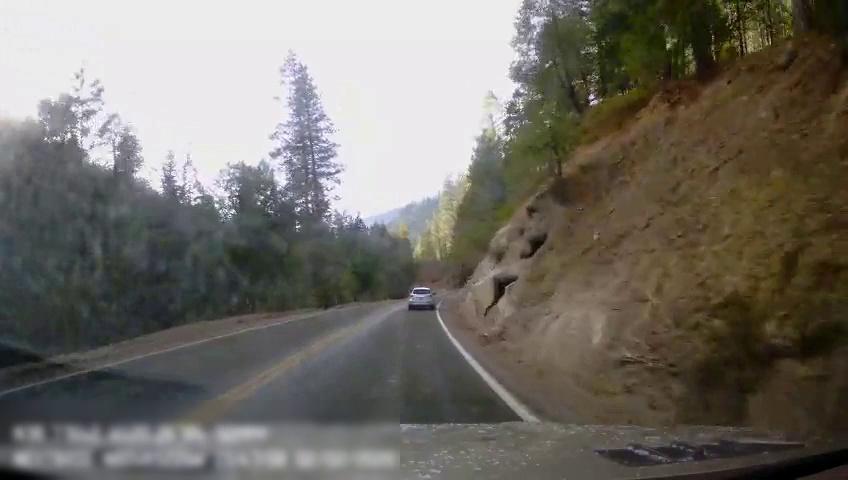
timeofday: Day
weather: Sunny
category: Drivable Space
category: Vehicles | Car
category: Lanes | Opposite Lane
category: Lanes | Current Lane
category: Lanes | Current Lane
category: Lanes | Current Lane